Field crop: maize
Growth stage: 2
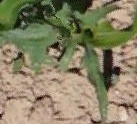
Species: maize